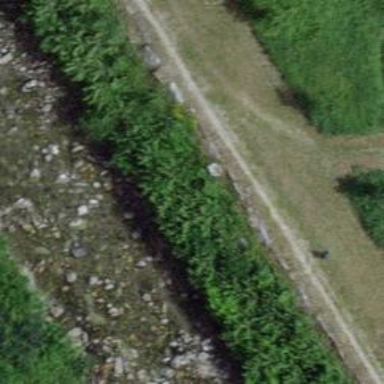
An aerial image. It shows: Brown bench.